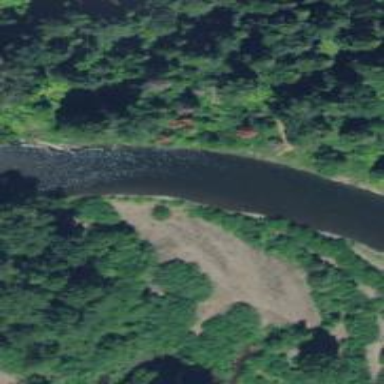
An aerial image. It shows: Beautiful river scene.